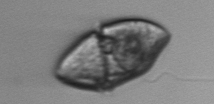
Label: Gyrodinium